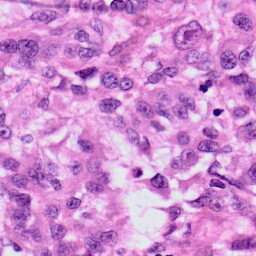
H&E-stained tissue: Skin